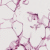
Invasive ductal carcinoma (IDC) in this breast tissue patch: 0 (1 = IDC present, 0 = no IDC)